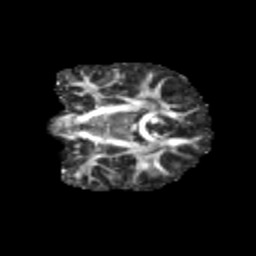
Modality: FA
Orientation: coronal
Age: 12
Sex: male
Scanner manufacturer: siemens
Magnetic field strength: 3 T
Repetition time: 3.8 s
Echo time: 0.07 s